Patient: sex M, age 48
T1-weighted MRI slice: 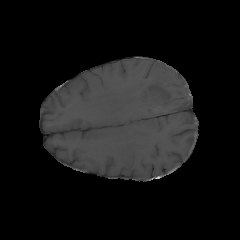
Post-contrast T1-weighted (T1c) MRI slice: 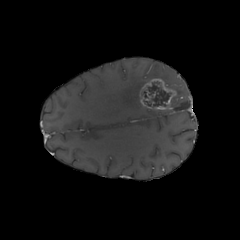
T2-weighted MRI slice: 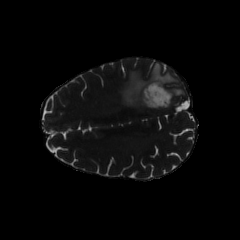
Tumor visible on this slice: yes
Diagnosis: Glioblastoma, IDH-wildtype
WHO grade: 4